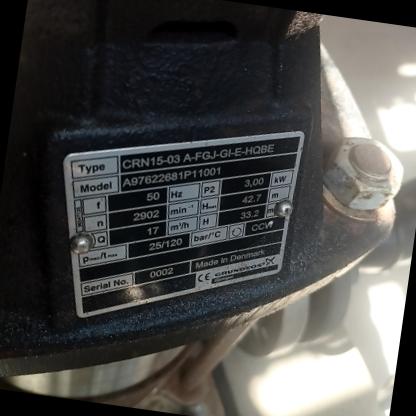
Klasa: tabliczka-znamionowa